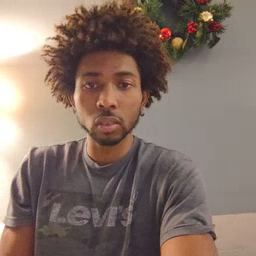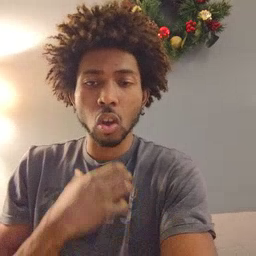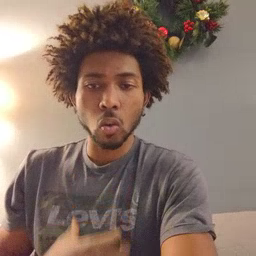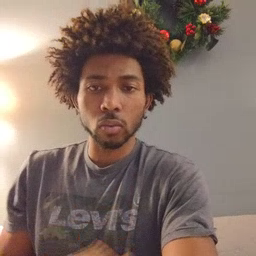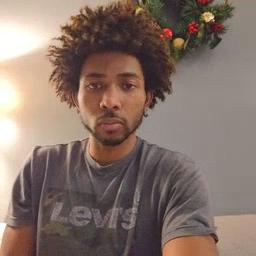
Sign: hungry